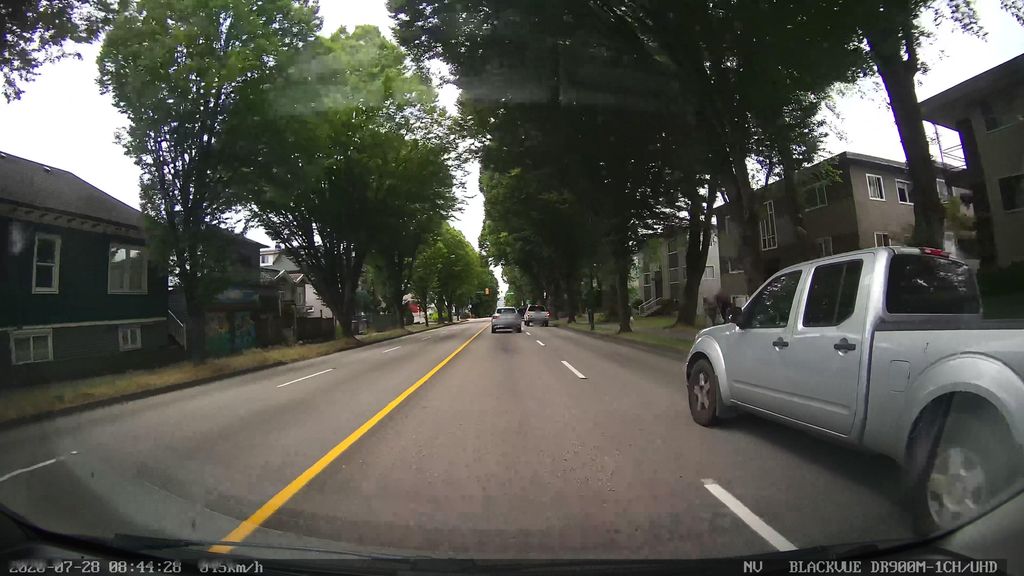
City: vancouver